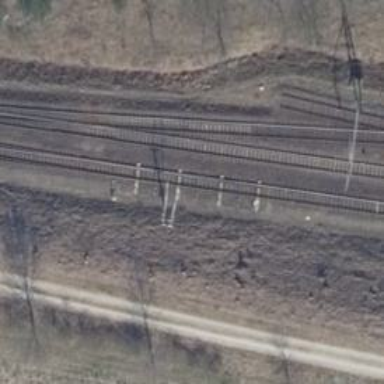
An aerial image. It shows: Railway milestone with catenary mast.